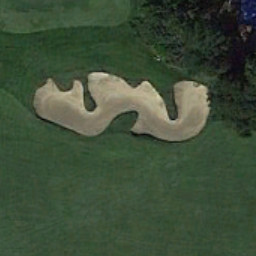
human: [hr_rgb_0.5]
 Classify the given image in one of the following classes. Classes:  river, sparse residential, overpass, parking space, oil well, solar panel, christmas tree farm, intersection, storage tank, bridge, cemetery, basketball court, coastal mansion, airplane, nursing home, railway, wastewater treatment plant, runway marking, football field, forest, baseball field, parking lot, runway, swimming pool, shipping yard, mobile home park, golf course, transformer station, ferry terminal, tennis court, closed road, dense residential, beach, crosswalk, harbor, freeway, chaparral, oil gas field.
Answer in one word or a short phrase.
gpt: golf course